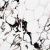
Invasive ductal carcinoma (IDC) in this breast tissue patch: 0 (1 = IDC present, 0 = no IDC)